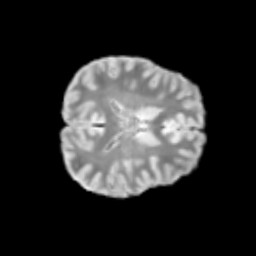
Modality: T2w
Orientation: axial
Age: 11
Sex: male
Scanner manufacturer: siemens
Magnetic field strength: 3 T
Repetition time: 3.8 s
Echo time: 0.07 s